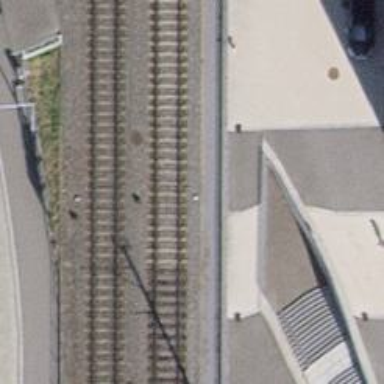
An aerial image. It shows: Steps with asphalt surface that includes ramp.